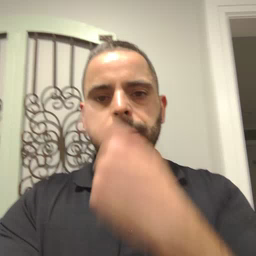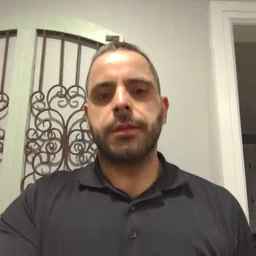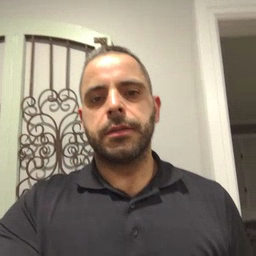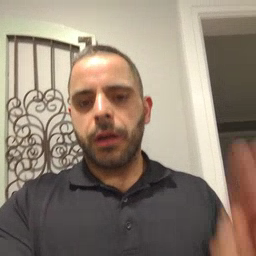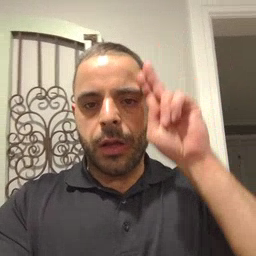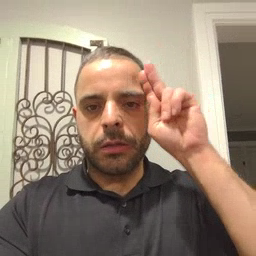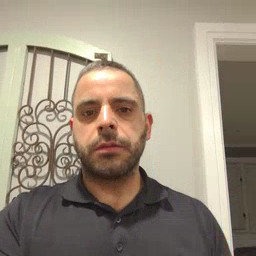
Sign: uncle